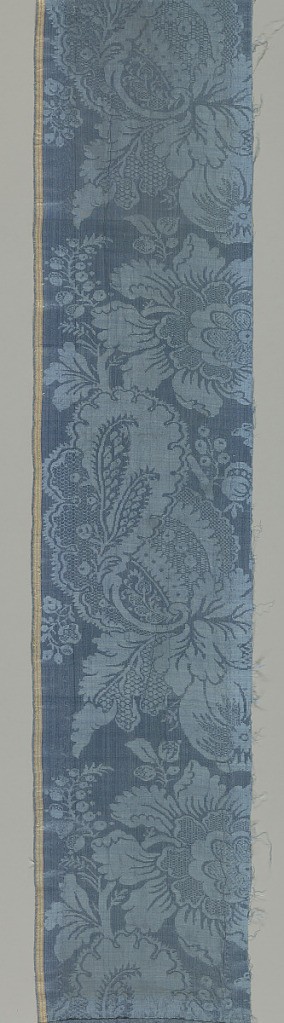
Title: Textile
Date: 19th century
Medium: silk Technique: damask
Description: Fragments of a chasuble made from tan and blue damask with a baroque-style pattern.